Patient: sex M, age 38
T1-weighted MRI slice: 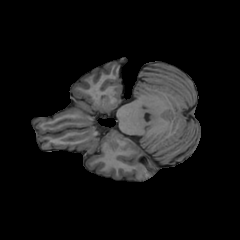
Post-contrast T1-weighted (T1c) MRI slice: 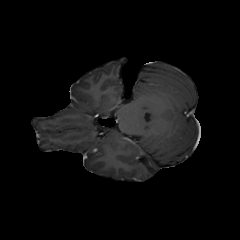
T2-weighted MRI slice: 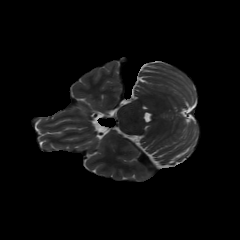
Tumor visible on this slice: no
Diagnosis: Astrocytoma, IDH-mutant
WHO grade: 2